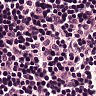
Metastatic tissue present: no